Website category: auto
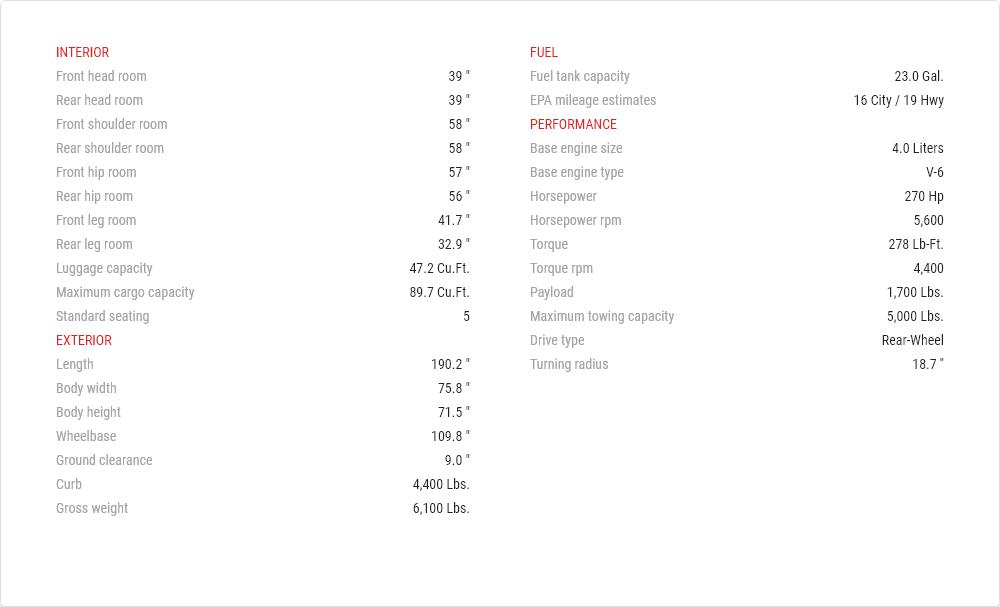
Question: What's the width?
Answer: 75.8 "

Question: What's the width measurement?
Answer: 75.8 "

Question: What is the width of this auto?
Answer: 75.8 "

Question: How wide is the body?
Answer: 75.8 "

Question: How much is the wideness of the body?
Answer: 75.8 "

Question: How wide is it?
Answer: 75.8 "

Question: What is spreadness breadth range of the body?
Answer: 75.8 "

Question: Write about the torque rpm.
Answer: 4,400

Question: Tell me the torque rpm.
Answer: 4,400

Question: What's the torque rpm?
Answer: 4,400

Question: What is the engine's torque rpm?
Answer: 4,400

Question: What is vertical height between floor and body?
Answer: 9.0 "

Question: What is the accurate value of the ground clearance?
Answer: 9.0 "

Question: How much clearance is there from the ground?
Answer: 9.0 "

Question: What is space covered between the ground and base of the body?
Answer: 9.0 "

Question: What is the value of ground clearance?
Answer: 9.0 "

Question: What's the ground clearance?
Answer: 9.0 "

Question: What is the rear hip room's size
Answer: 56 "

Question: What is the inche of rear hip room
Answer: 56 "

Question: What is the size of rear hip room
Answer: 56 "

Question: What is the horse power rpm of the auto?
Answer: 5,600

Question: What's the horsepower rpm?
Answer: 5,600

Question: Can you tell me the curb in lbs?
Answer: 4,400 lbs.

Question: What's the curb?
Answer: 4,400 lbs.

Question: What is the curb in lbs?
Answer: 4,400 lbs.

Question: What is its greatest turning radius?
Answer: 18.7 ''

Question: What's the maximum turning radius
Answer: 18.7 ''

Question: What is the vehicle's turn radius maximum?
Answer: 18.7 ''

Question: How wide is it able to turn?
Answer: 18.7 ''

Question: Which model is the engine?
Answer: V-6

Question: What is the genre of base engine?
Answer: V-6

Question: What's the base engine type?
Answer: V-6

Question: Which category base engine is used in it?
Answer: V-6

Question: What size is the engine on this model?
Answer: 4.0 liters

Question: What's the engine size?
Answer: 4.0 liters

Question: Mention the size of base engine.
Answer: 4.0 liters

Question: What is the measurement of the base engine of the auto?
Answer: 4.0 liters

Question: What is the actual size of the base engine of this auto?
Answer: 4.0 liters

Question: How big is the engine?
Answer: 4.0 liters

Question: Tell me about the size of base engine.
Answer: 4.0 liters

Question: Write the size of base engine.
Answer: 4.0 liters

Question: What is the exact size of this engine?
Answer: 4.0 liters

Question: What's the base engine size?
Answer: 4.0 liters

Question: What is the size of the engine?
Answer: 4.0 liters

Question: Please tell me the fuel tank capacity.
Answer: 23.0 gal.

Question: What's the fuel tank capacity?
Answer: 23.0 gal.

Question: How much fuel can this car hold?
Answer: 23.0 gal.

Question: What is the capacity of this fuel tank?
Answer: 23.0 gal.

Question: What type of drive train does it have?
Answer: rear-wheel

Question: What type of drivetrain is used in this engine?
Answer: rear-wheel

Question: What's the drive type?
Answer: rear-wheel

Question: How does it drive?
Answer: rear-wheel

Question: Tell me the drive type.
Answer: rear-wheel

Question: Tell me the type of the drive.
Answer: rear-wheel

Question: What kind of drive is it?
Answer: rear-wheel

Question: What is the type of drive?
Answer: rear-wheel

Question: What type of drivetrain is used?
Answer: rear-wheel

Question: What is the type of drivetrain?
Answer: rear-wheel

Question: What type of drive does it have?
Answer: rear-wheel

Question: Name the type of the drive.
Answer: rear-wheel

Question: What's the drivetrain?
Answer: rear-wheel

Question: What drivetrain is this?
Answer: rear-wheel

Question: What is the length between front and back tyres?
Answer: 109.8 "

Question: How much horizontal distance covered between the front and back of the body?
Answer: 109.8 "